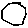
Label: hexagon